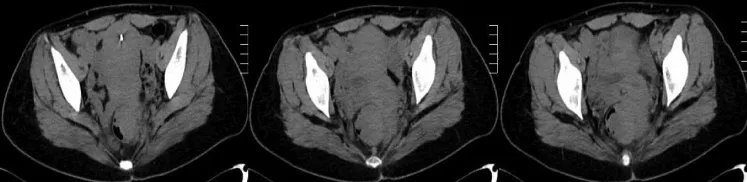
CT showed the rectal occupying lesions.
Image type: radiology (ct)